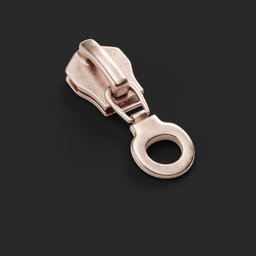
Label: tools